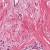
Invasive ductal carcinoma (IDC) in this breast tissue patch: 0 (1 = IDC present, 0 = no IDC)